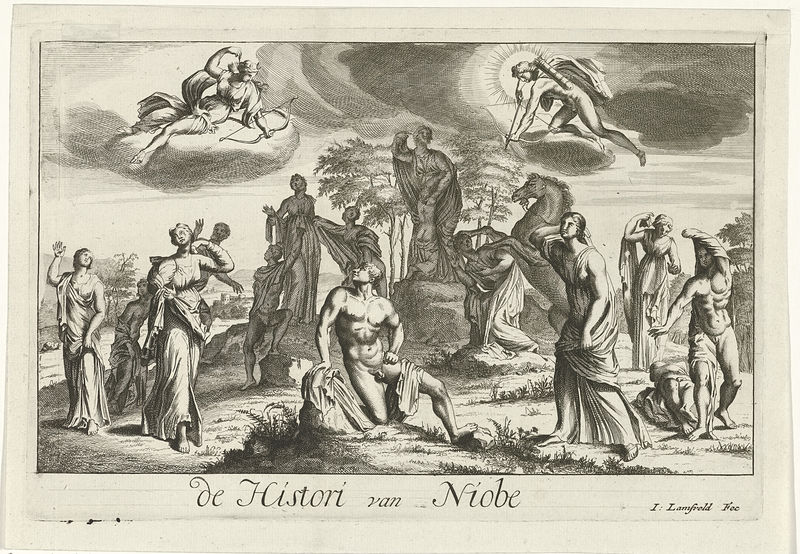
Titel: Apollo en Diana straffen Niobe voor haar hoogmoed
Künstler: Jan Lamsvelt
Standort: Amsterdam
Institution: Rijksmuseum
Schlagwörter: baum, felsen, mann, wolken, bäume, frauen, tuch, mord, sonne, wald, kinder, pferd, engel, bogen, grafik, woken, unterschrift, druck, stich, götter, apoll, pfeil, artemis, diana, pfeile, sonn, diane, relsen, niobe, sperd